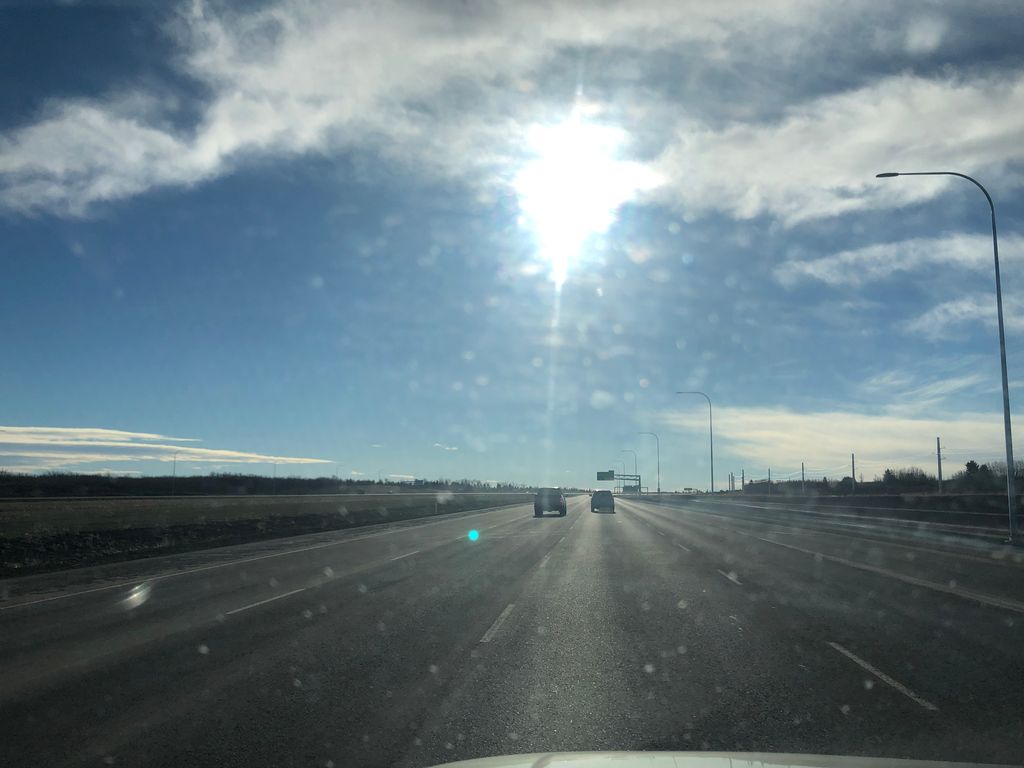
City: calgary